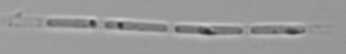
Label: Skeletonema